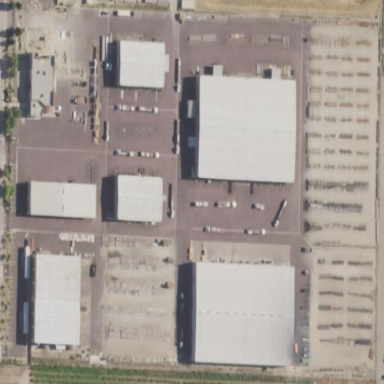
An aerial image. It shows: Industrial area.